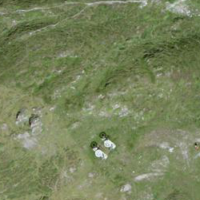
EUNIS habitat code: 31
Species observed at this site:
Aquila chrysaetos